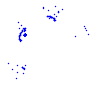
Particle: proton